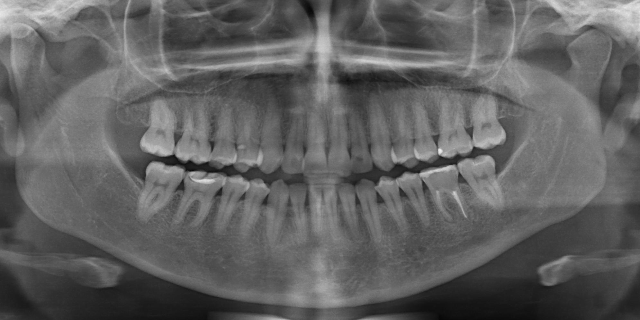
adult